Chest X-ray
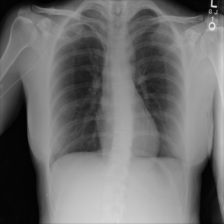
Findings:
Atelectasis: negative
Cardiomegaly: negative
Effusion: negative
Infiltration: negative
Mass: negative
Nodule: negative
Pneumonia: negative
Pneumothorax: negative
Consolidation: negative
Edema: negative
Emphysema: negative
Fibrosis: negative
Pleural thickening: negative
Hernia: negative